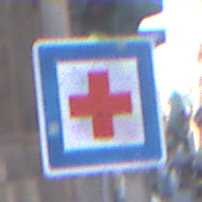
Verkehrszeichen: ErsteHilfe
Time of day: SunriseSunset
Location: Outdoor (Urban)
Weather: PartlyCloudy
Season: NotSpecified
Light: Natural